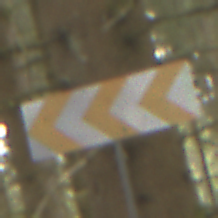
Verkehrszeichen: RichtungstafelnInKurvenGrossRechts
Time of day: MorningAfternoon
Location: Outdoor (Nature)
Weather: Overcast
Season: Winter
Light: Natural